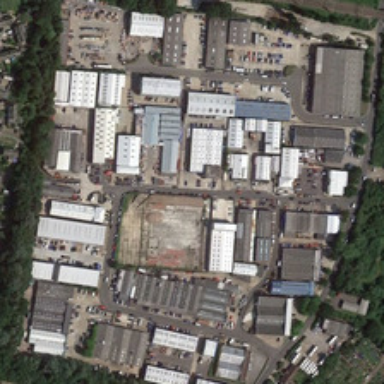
Many green trees are around many buildings with many cars in an industrial area .